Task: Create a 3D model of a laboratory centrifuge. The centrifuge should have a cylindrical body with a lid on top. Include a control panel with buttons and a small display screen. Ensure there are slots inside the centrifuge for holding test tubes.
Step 65:
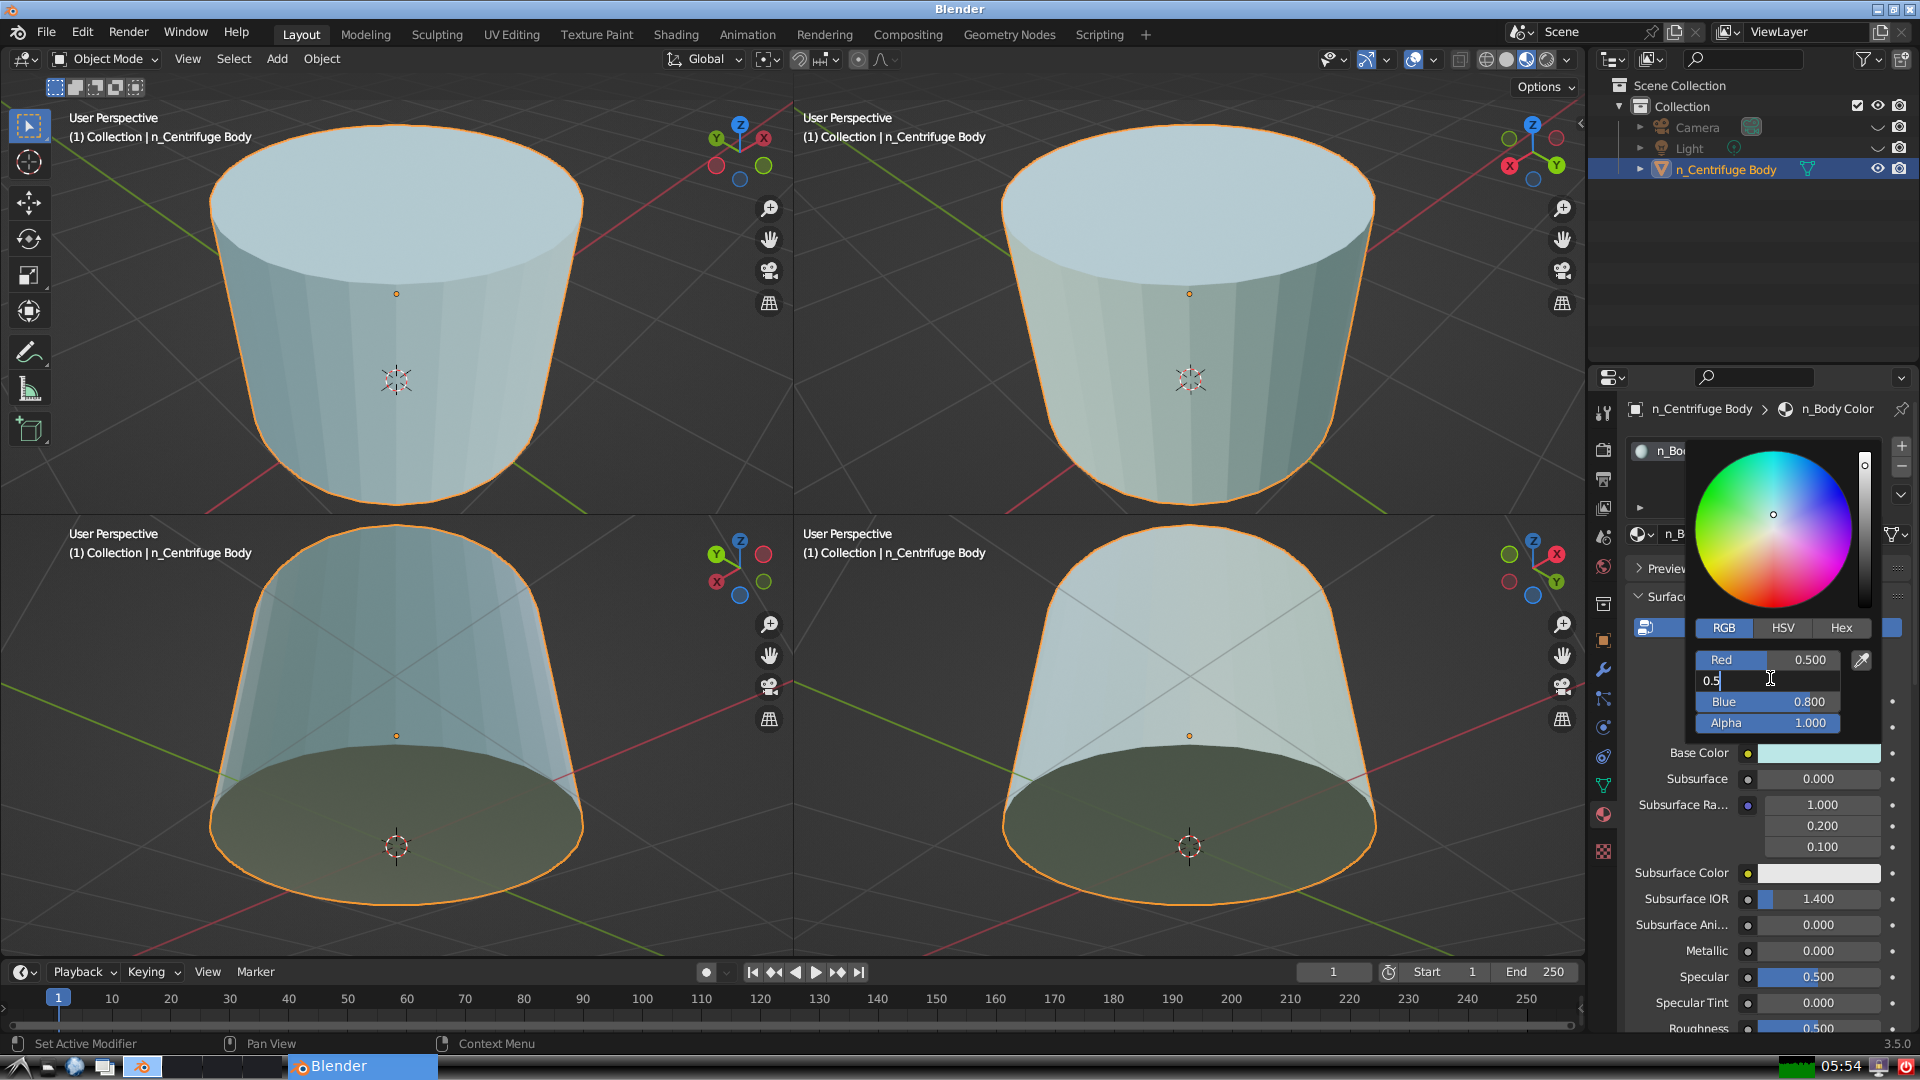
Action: {"key_press": ['Return']}